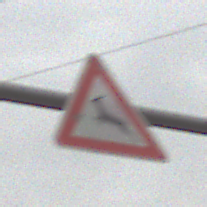
Verkehrszeichen: WildwechselRechts
Umgebung: Outdoor, Nature
Tageszeit: MorningAfternoon
Wetter: Overcast
Licht: Natural
Jahreszeit: NotSpecified
Kontrast: LowContrast